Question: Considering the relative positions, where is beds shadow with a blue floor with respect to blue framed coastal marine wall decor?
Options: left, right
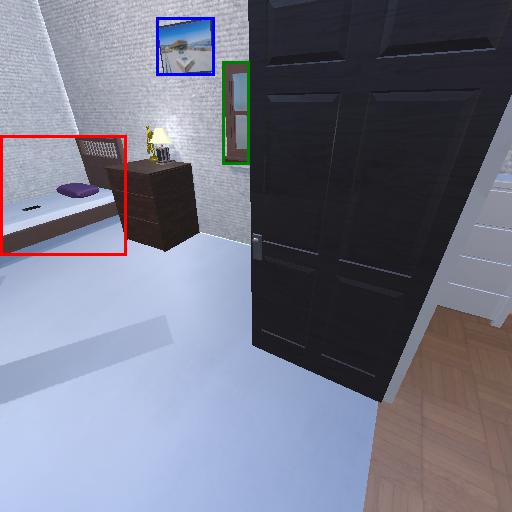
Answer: left